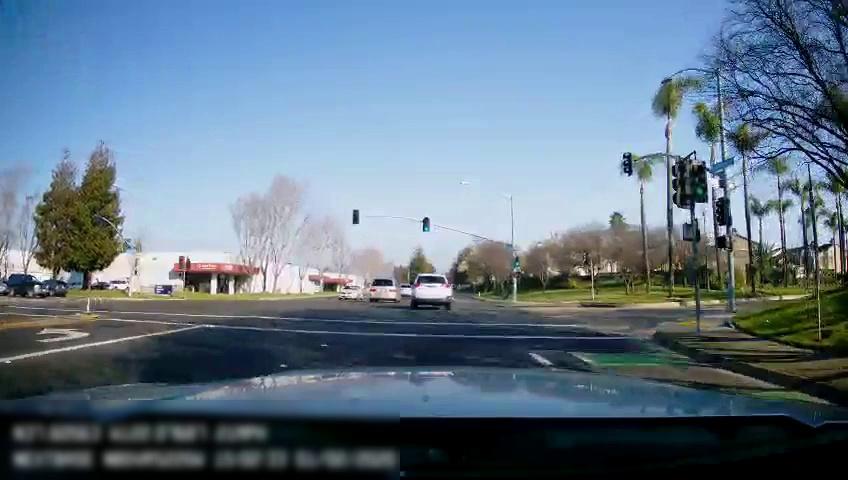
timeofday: Day
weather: Sunny
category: Drivable Space
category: Vehicles | Car
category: Vehicles | Car
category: Vehicles | Car
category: Vehicles | SUV
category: Vehicles | Car
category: Vehicles | SUV
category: Vehicles | Van
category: Vehicles | SUV
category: Lanes | Alternate Lane
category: Lanes | Alternate Lane
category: Lanes | Current Lane
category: Lanes | Current Lane
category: Traffic | Lights
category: Traffic | Lights
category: Traffic | Lights
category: Traffic | Lights
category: Traffic | Lights
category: Traffic | Lights
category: Traffic | Lights
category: Traffic | Lights
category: Traffic | Lights
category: Traffic | Lights
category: Traffic | Lights
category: Traffic | Lights
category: Traffic | Signs